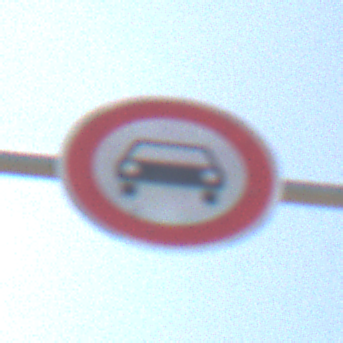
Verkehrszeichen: VerbotKraftwagen
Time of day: Midday
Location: Outdoor (Nature)
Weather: PartlyCloudy
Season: NotSpecified
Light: Natural